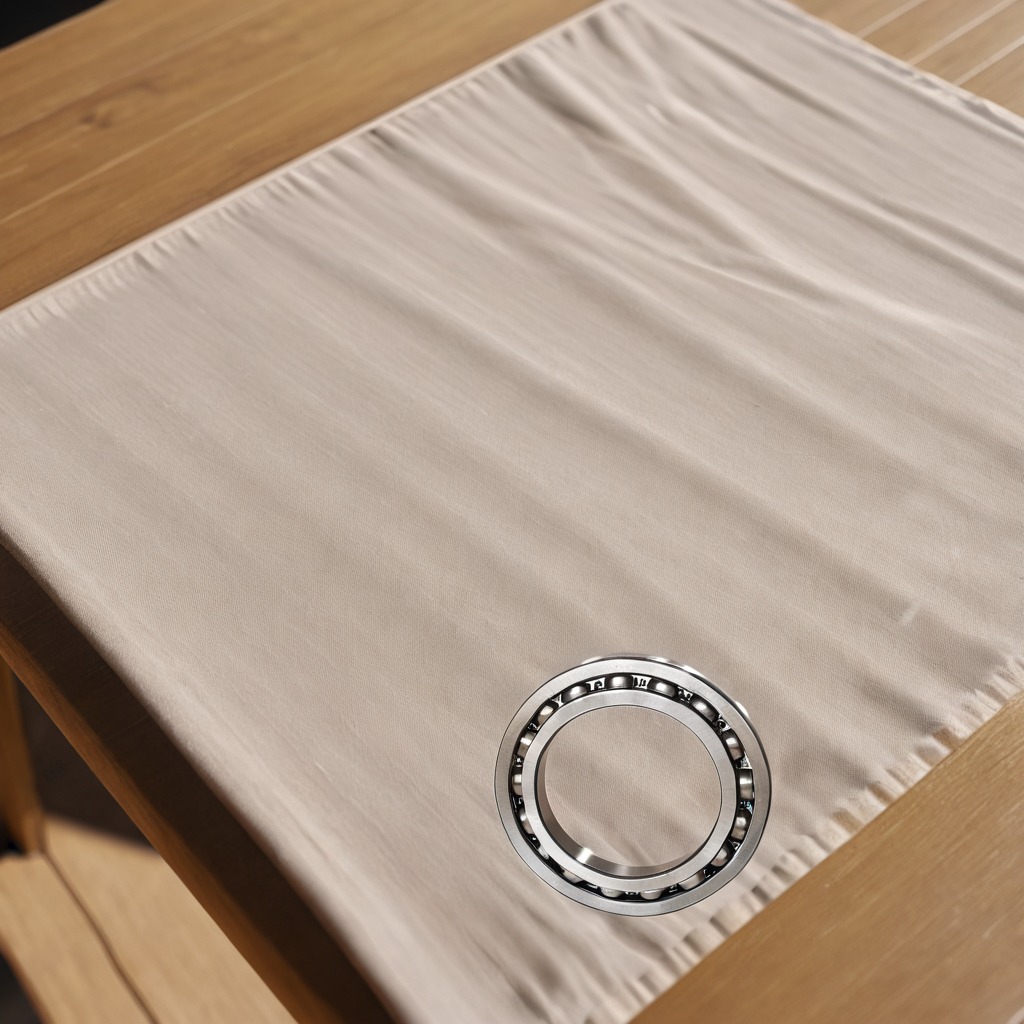
A metal ball bearing lies on a wooden table in an outdoor workshop during daytime bright natural light soft shadows worn but beneath the cloth.